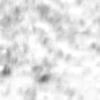
Label: no_change